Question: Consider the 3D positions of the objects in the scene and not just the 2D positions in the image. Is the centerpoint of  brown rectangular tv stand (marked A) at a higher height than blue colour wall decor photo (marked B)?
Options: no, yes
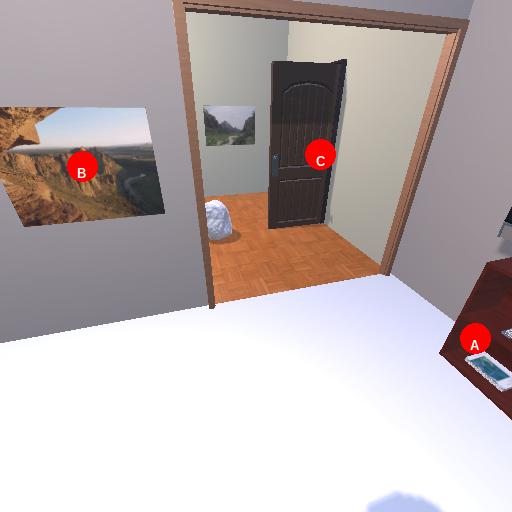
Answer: no